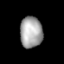
Tissue: lung
Cell type: Fibroblasts
Senescence score: 0.6416
Nuclear area (px): 682
Mean DAPI intensity: 164.974